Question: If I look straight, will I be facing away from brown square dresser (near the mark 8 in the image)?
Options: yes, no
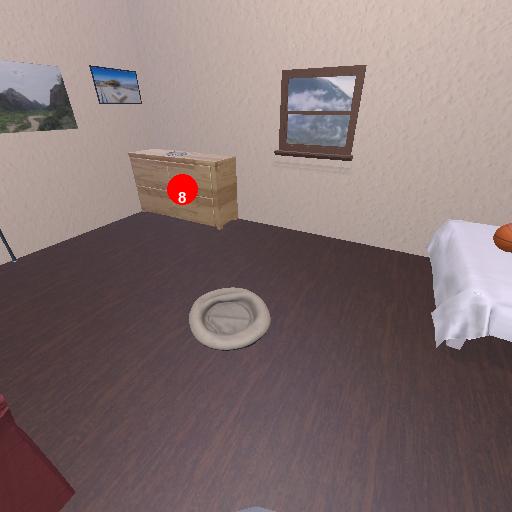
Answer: yes